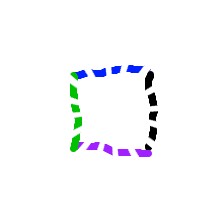
Shape: square